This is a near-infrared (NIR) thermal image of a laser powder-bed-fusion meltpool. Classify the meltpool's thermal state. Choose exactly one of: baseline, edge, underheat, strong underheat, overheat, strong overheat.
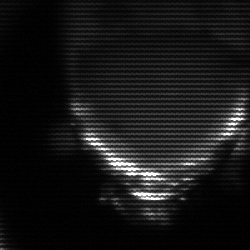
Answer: edge